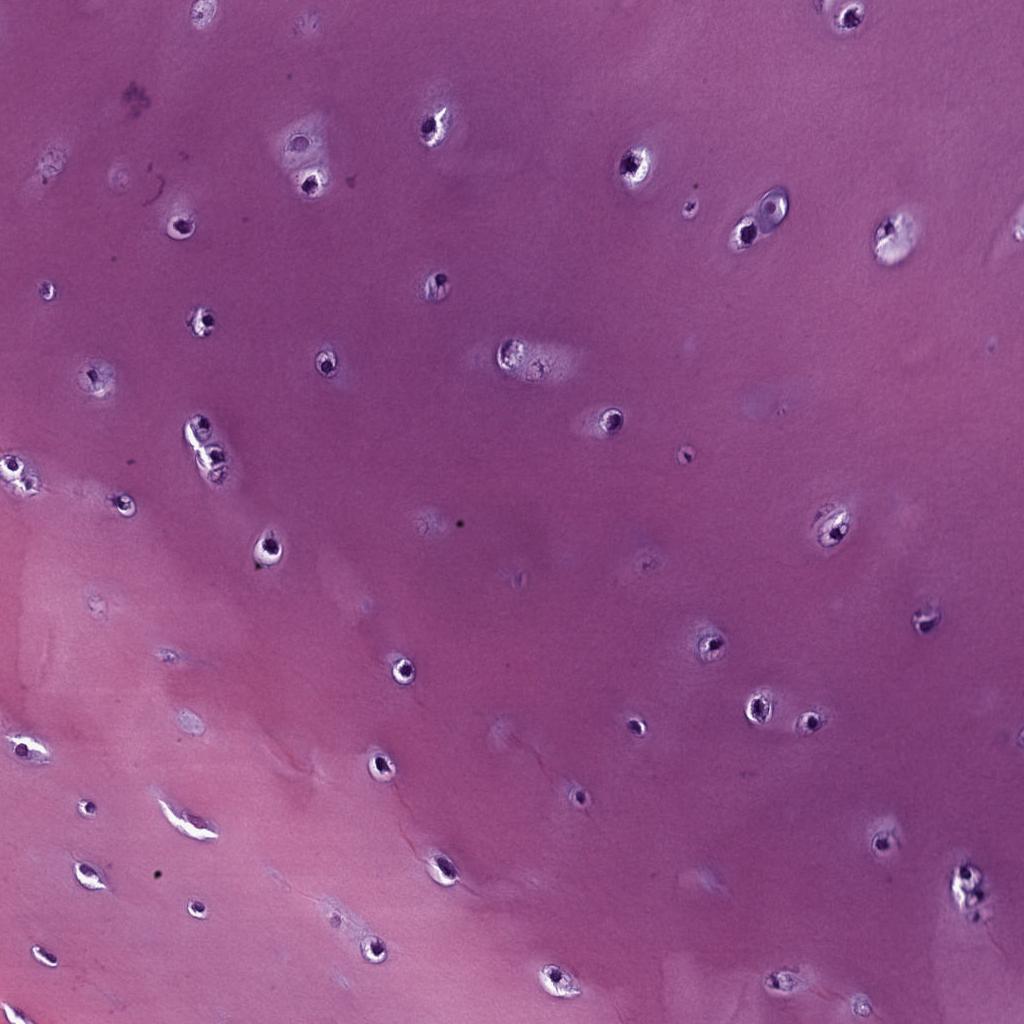
Label: Non-Tumor